Question: I have a lot of info to put on one xml page. Now i got what I want in the positions i want. However instead of fitting all my data on 3 key parts without running into each other, It keeps running into the next TextView. I was wondering how to have it auto adjust.
'''
<?xml version="1.0" encoding="utf-8"?>
<RelativeLayout xmlns:android="http://schemas.android.com/apk/res/android"
android:layout_width="match_parent"
android:layout_height="match_parent"
android:orientation="vertical" >
<Button
android:id="@+id/back_button"
android:layout_width="wrap_content"
android:layout_height="wrap_content"
android:layout_alignParentBottom="true"
android:layout_centerHorizontal="true"
android:text="@string/back" />
<TextView
android:id="@+id/makeup_title"
android:layout_width="wrap_content"
android:layout_height="wrap_content"
android:layout_alignParentLeft="true"
android:layout_below="@+id/info_title"
android:layout_marginTop="97dp"
android:text="@string/part_section_2" />
<TextView
android:id="@+id/part_info"
android:layout_width="wrap_content"
android:layout_height="wrap_content"
android:layout_alignParentLeft="true"
android:layout_below="@+id/info_title"
android:layout_marginLeft="19dp"
android:layout_marginTop="38dp"
android:text="put text here for info" />
<TextView
android:id="@+id/part_safety"
android:layout_width="wrap_content"
android:layout_height="wrap_content"
android:layout_alignLeft="@+id/part_makeup"
android:layout_below="@+id/safety_title"
android:layout_marginTop="28dp"
android:text="put text here for safety" />
<TextView
android:id="@+id/info_title"
android:layout_width="wrap_content"
android:layout_height="wrap_content"
android:layout_alignParentLeft="true"
android:layout_alignParentTop="true"
android:layout_marginTop="42dp"
android:text="@string/part_section_1" />
<TextView
android:id="@+id/part_makeup"
android:layout_width="wrap_content"
android:layout_height="wrap_content"
android:layout_alignLeft="@+id/part_info"
android:layout_below="@+id/makeup_title"
android:layout_marginTop="33dp"
android:text="put text here for makeup" />
<TextView
android:id="@+id/safety_title"
android:layout_width="wrap_content"
android:layout_height="wrap_content"
android:layout_alignParentLeft="true"
android:layout_below="@+id/part_makeup"
android:layout_marginTop="48dp"
android:text="@string/part_section_3" />
<TextView
android:id="@+id/part_title"
android:layout_width="wrap_content"
android:layout_height="wrap_content"
android:layout_alignParentTop="true"
android:layout_centerHorizontal="true"
android:layout_marginTop="16dp"
android:textColor="#b70000"
android:textSize="16sp"
android:text="put text here for part title" />
</RelativeLayout>
'''
would ScrollView work better? and how would switch this from this to ScrollView.

skin is 480x800
density is high(240)
Strings file - <URL>
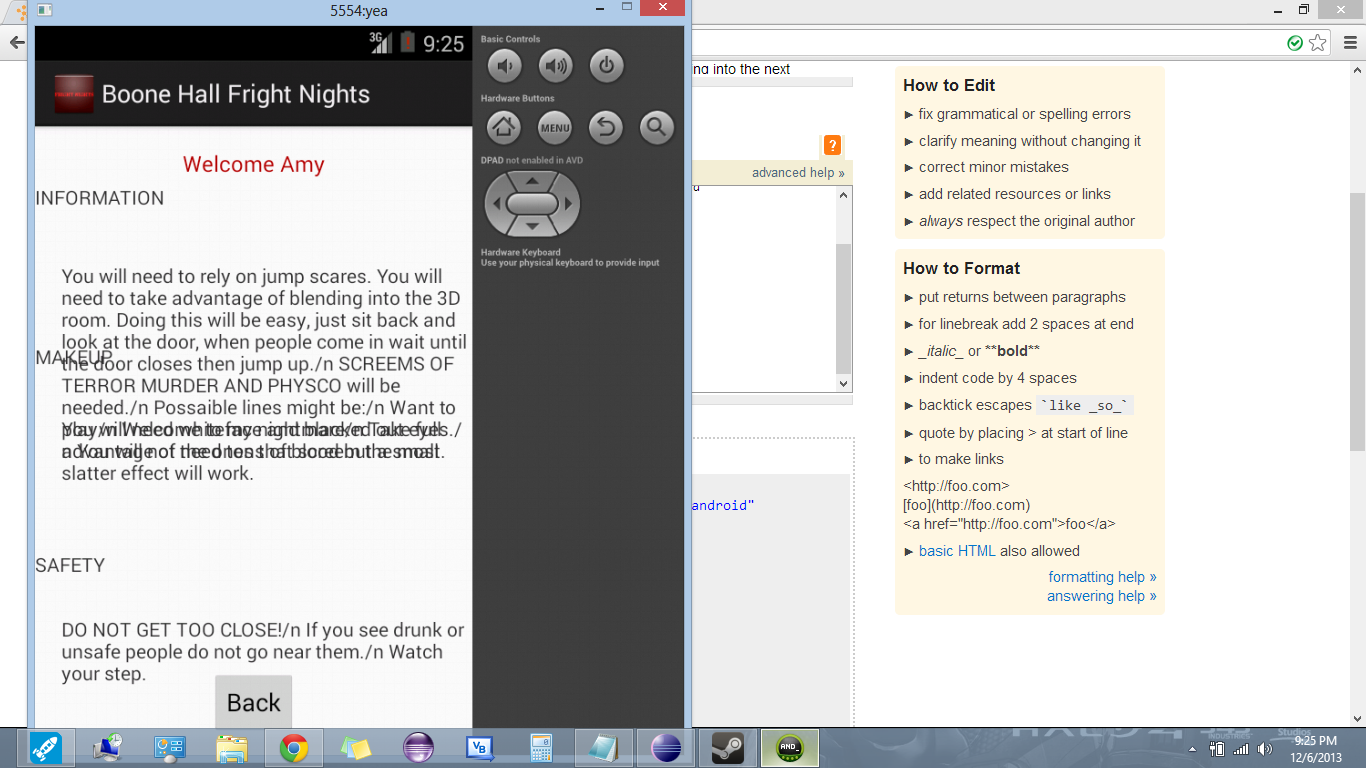
Answer: Changing to ScrollView (<URL>:
'''
<?xml version="1.0" encoding="utf-8"?>
<ScrollView xmlns:android="http://schemas.android.com/apk/res/android"
android:layout_width="match_parent"
android:layout_height="match_parent"
android:orientation="vertical" >
<RelativeLayout
android:layout_width="match_parent"
android:layout_height="match_parent" >
<!-- your Button and TextView widgets -->
</RelativeLayout>
</ScrollView>
'''
---
:
As well as that, try changing your back button XML to this:
'''
<Button
android:id="@+id/back_button"
android:layout_width="wrap_content"
android:layout_height="wrap_content"
android:layout_below="@+id/part_safety"
android:layout_centerHorizontal="true"
android:layout_marginTop="50dp"
android:text="@string/back" />
'''
The problem was 'android:layout_alignParentBottom="true"'. The bottom ended up not going to the bottom of the page like you had before. The ScrollView cut back on the bottom of the layout.